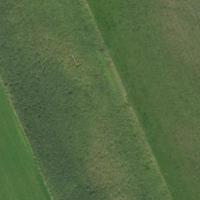
EUNIS habitat code: 53
Species observed at this site:
Salvia pratensis